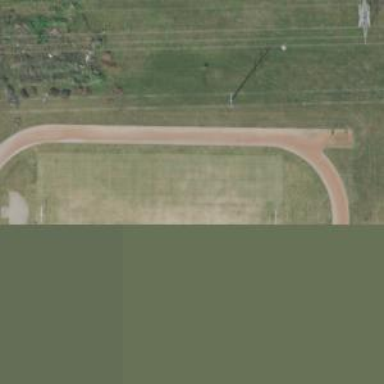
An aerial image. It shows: American football pitch for leisure and sport activities.